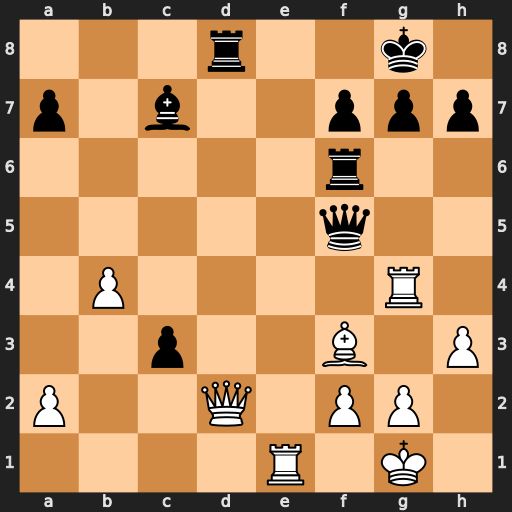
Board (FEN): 3r2k1/p1b2ppp/5r2/5q2/1P4R1/2p2B1P/P2Q1PP1/4R1K1
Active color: w
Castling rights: -
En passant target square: -
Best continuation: Qxd8+ Bxd8 Re8#